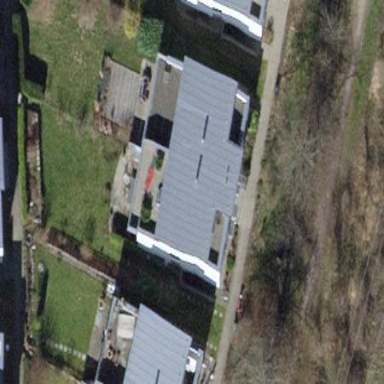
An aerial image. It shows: Semidetached house.